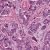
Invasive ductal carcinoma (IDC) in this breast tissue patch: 1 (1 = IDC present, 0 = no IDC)